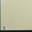
Piece: xx